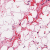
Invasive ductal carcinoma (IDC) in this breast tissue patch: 0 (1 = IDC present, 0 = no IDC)